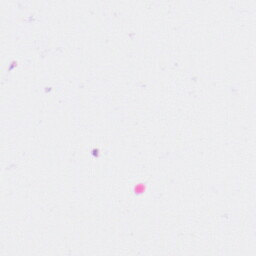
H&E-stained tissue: Kidney